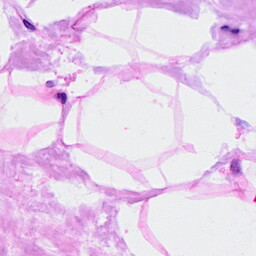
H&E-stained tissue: Breast